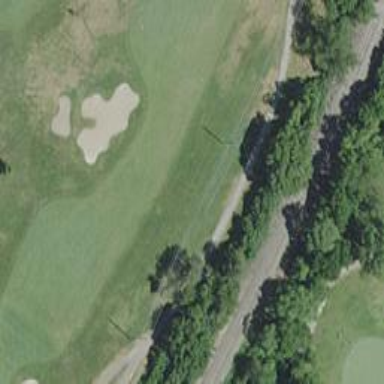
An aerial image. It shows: Service road used as golf cart path.